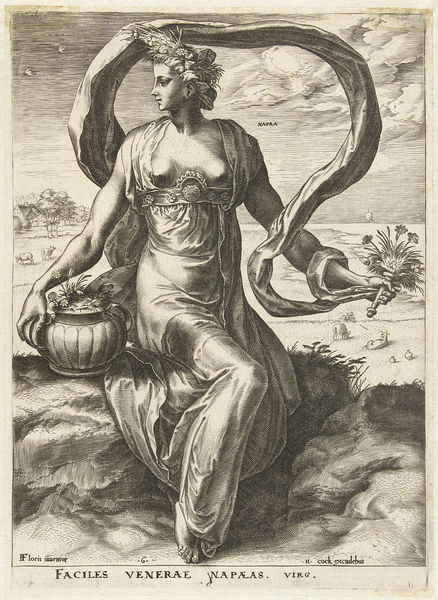
Titel: Napaea
Künstler: Cornelis Cort
Standort: Amsterdam
Institution: Rijksmuseum
Schlagwörter: felsen, himmel, wasser, wolken, blumen, brust, busen, frau, kleid, tiere, band, vögel, seide, kübel, topf, schrift, segel, grafik, blumenstrauss, druck, radierung, stich, text, allegorie, blumenstrau?, faciles venerae, figur frau blumentopf